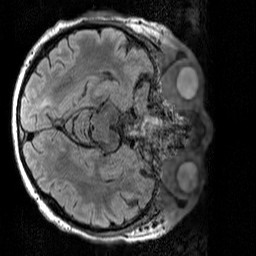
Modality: T2w
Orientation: axial
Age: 70
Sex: male
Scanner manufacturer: siemens
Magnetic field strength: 3 T
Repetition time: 5 s
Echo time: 0.386 s